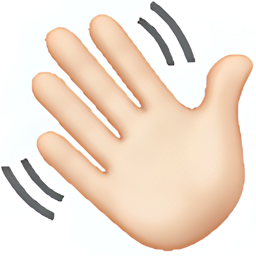
Name: waving hand sign
Emoji: 👋🏻
Group: People & Body
Sub-group: hand-fingers-open